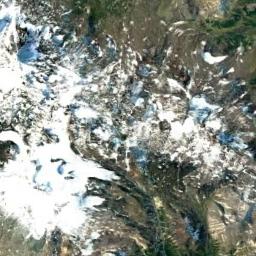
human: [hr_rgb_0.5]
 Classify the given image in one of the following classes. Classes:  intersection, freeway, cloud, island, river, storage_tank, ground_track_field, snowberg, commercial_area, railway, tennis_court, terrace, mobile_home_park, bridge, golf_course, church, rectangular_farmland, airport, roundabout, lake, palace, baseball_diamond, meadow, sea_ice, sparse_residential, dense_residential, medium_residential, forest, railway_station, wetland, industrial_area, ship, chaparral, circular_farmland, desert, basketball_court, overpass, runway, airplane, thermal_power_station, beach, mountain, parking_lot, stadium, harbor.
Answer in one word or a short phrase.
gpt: snowberg